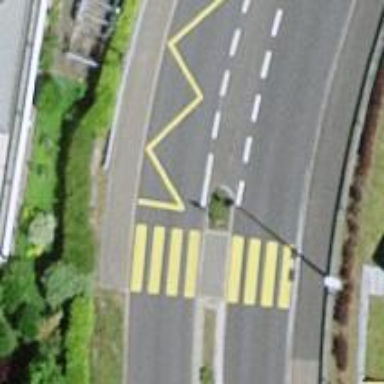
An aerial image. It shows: Bus stop with stop position for public transport.